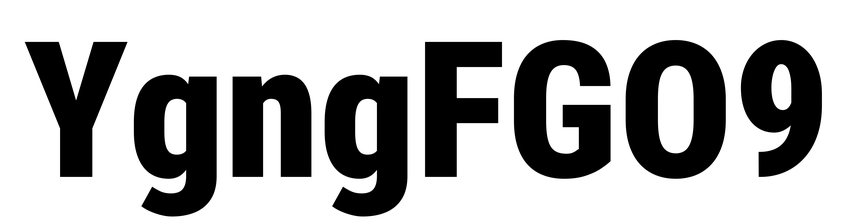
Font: Roboto_Condensed_Black